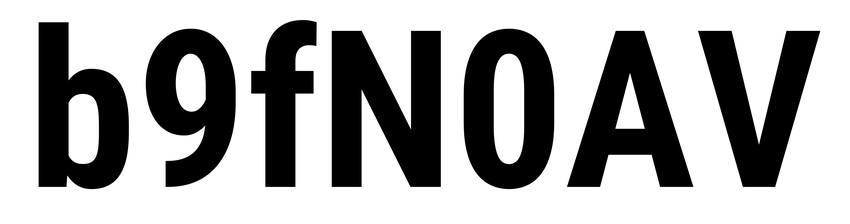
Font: Roboto_Condensed_Bold